Question: I'm trying to make this operation matrices, multiplying the first column with 2, 3 and 4, the first hold value, and then multiply the second column with 3 and 4, keep the value of the third and multiply the third column with 4. I want to do this without using a "for" loop, wanted to use functions like sapply or mapply. Does anyone have an idea how to do it?
Example with one line:
'''
a[1,1]*(a[1,2], a[1,3], a[1,4]) = 2 4 4 4
a[1,1] a[1,2]*(a[1,3], a[1,4]) = 2 4 16 16 #keep a[1,1] a[1,2]
a[1,1] a[1,2] a[1,3] a[1,3]*(a[1,4]) = 2 4 16 256 # #keep a[1,1] a[1,2] a[1,3]
'''
Input:
'''
> a<- matrix(2,4,4) # or any else matrix like a<- matrix(c(1,8,10,1,4,1),3,3)
> a
[,1] [,2] [,3] [,4]
[1,] 2 2 2 2
[2,] 2 2 2 2
[3,] 2 2 2 2
[4,] 2 2 2 2
'''
Output:
'''
> a
[,1] [,2] [,3] [,4]
[1,] 2 4 16 256
[2,] 2 4 16 256
[3,] 2 4 16 256
[4,] 2 4 16 256
'''
'''
a<- matrix(2,4,4);
ai<-a[,1,drop=F];
b<- matrix(numeric(0),nrow(a),ncol(a)-1);
i<- 1;
for ( i in 1:(ncol(a)-1)){
a<- a[,1]*a[,-1,drop=F];
b[,i]<- a[,1];
}
b<- cbind(ai[,1],b);
b
'''

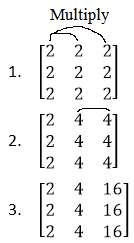
Answer: If I understand correctly, what you are trying to do is, starting with a matrix A with N columns, perform the following steps:
Step 1. Multiply columns 2 through N of A by column 1 of A. Call the resulting matrix A1.
Step 2. Multiply columns 3 through N of A1 by column 2 of A1. Call the resulting matrix A2.
...
Step (N-1). Multiply column N of A(N-2) by column (N-1) of A(N-2). This is the desired result.
If this is indeed what you are trying to do, you need to either write a double 'for' loop (which you want to avoid, as you say) or come up with some iterative method of performing the above steps.
The double 'for' way would look something like this
'''
DoubleFor <- function(m) {
res <- m
for(i in 1:(ncol(res)-1)) {
for(j in (i+1):ncol(res)) {
res[, j] <- res[, i] * res[, j]
}
}
res
}
'''
Using R's vectorized operations, you can avoid the inner 'for' loop
'''
SingleFor <- function(m) {
res <- m
for(i in 1:(ncol(res)-1))
res[, (i+1):ncol(res)] <- res[, i] * res[, (i+1):ncol(res)]
res
}
'''
When it comes to iterating a procedure, you may want to define a recursive function, or use 'Reduce'. The recursive function would be something like
'''
RecursiveFun <- function(m, i = 1) {
if (i == ncol(m)) return(m)
n <- ncol(m)
m[, (i+1):n] <- m[, (i+1):n] * m[, i]
Recall(m, i + 1) # Thanks to @batiste for suggesting using Recall()!
}
'''
while 'Reduce' would use a similar function without the recursion (which is provided by 'Reduce')
'''
ReduceFun <- function(m) {
Reduce(function(i, m) {
n <- ncol(m)
m[, (i+1):n] <- m[, (i+1):n] * m[, i]
m
}, c((ncol(m)-1):1, list(m)), right = T)
}
'''
These will all produce the same result, e.g. testing on your matrix
'''
a <- matrix(c(1, 8, 10, 1, 4, 1), 3, 3)
DoubleFor(a)
# [,1] [,2] [,3]
# [1,] 1 1 1
# [2,] 8 32 2048
# [3,] 10 10 1000
all(DoubleFor(a) == SingleFor(a) & SingleFor(a) == RecursiveFun(a) &
RecursiveFun(a) == ReduceFun(a))
# [1] TRUE
'''
Just out of curiosity, I did a quick speed comparison, but I don't think any one of the above will be significantly faster than the others for your size of matrices, so I would just go with the one you think is more readable.
'''
a <- matrix(rnorm(1e6), ncol = 1e3)
system.time(DoubleFor(a))
# user system elapsed
# 22.158 0.012 22.220
system.time(SingleFor(a))
# user system elapsed
# 27.349 0.004 27.415
system.time(RecursiveFun(a))
# user system elapsed
# 25.150 1.336 26.534
system.time(ReduceFun(a))
# user system elapsed
# 26.574 0.004 26.626
'''